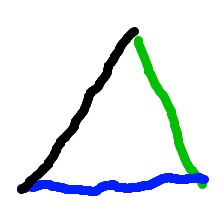
Shape: triangle